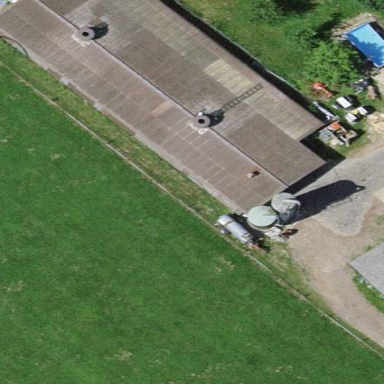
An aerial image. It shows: Farm auxiliary building.